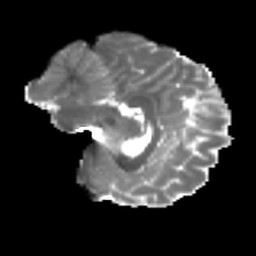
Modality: T2w
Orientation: sagittal
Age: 23
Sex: female
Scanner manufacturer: ge
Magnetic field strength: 3 T
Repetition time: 7.8 s
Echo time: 0.0606 s